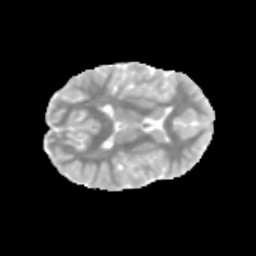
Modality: MD
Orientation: axial
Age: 11
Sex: male
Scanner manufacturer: siemens
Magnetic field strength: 3 T
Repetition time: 3.8 s
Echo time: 0.07 s